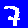
Digit: 7